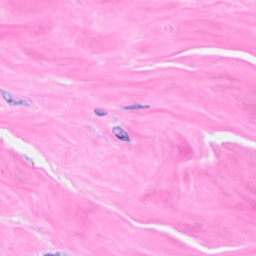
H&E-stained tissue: Breast